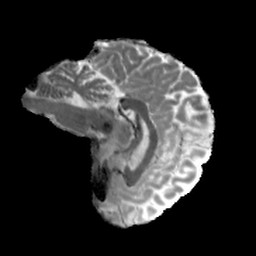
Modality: MD
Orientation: sagittal
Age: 25
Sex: female
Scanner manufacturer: siemens
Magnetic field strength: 6.98 T
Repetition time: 7.776 s
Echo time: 0.076 s